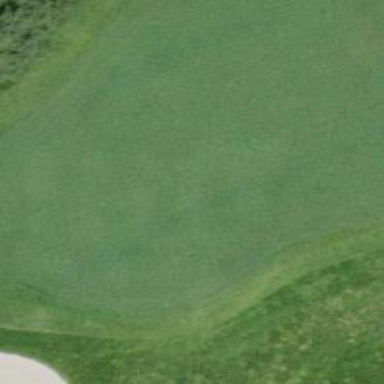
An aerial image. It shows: Golf fairway in the image.